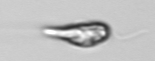
Label: Euglena